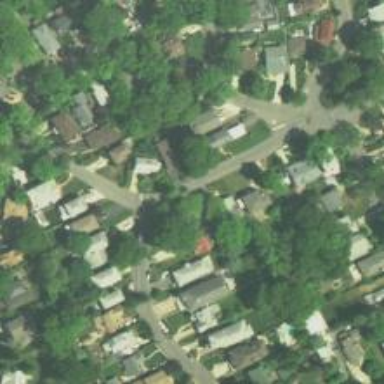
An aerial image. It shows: Neighborhood.